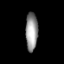
Tissue: lung
Cell type: Fibroblasts
Senescence score: 0.5681
Nuclear area (px): 460
Mean DAPI intensity: 149.076